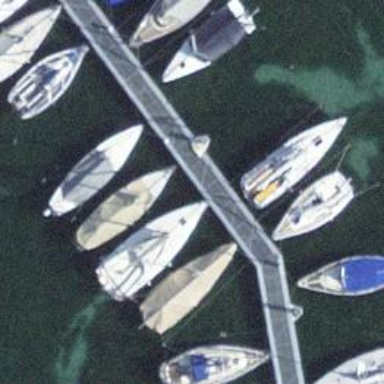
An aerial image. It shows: Man-made pier.